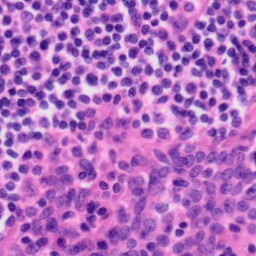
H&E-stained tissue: Tonsil